Field crop: maize
Growth stage: 2
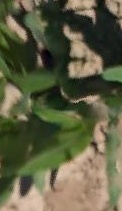
Species: maize